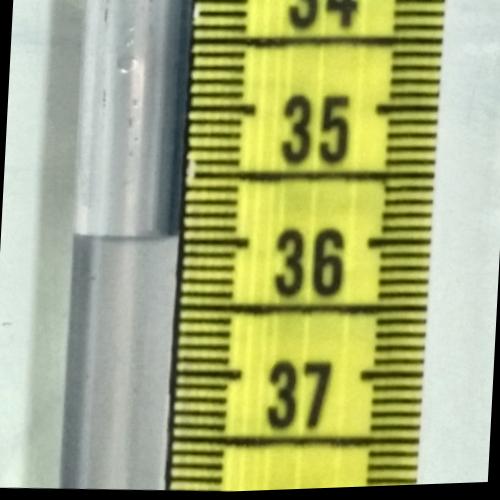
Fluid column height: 36.0 cm